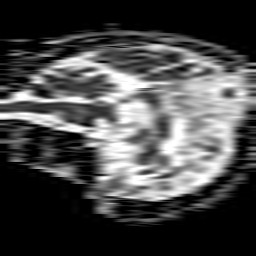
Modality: ADC
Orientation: sagittal
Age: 62
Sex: female
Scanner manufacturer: philips
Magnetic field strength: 1.5 T
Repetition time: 3.259 s
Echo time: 0.09092 s